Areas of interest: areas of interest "Sanatorium"
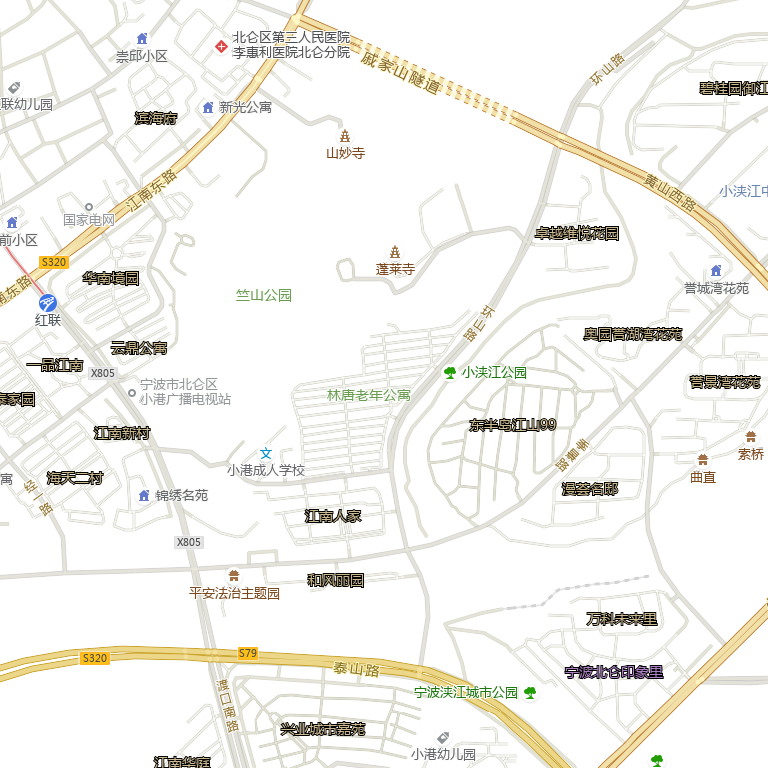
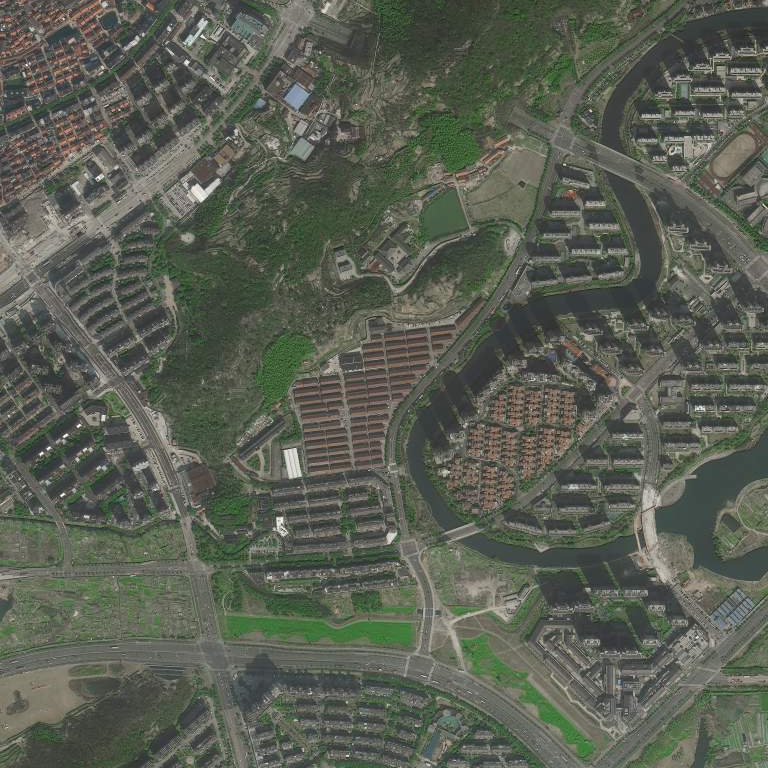